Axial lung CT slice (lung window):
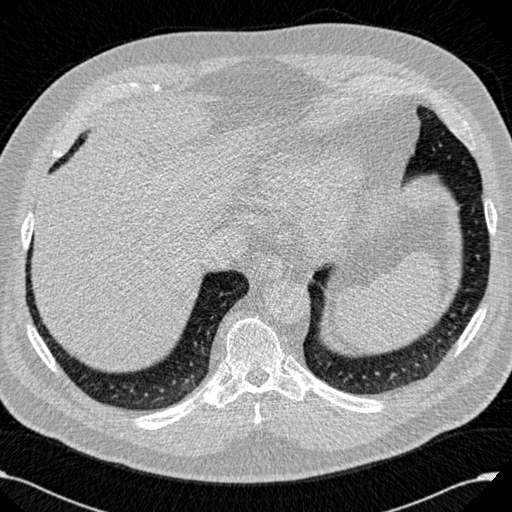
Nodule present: no